Question: I'm trying to submit an update to my App to include Apple Watch capabilities, however whenever I validate the build I get the errors detailed in the screenshot below. Looking at the bottom error my file name seems to be matching the pattern so I don't see what the issue is. If I can get the pattern right for 1 icon then I can apply the same logic across the board, however I'm not having much luck with it.
Has anyone else had this issue?

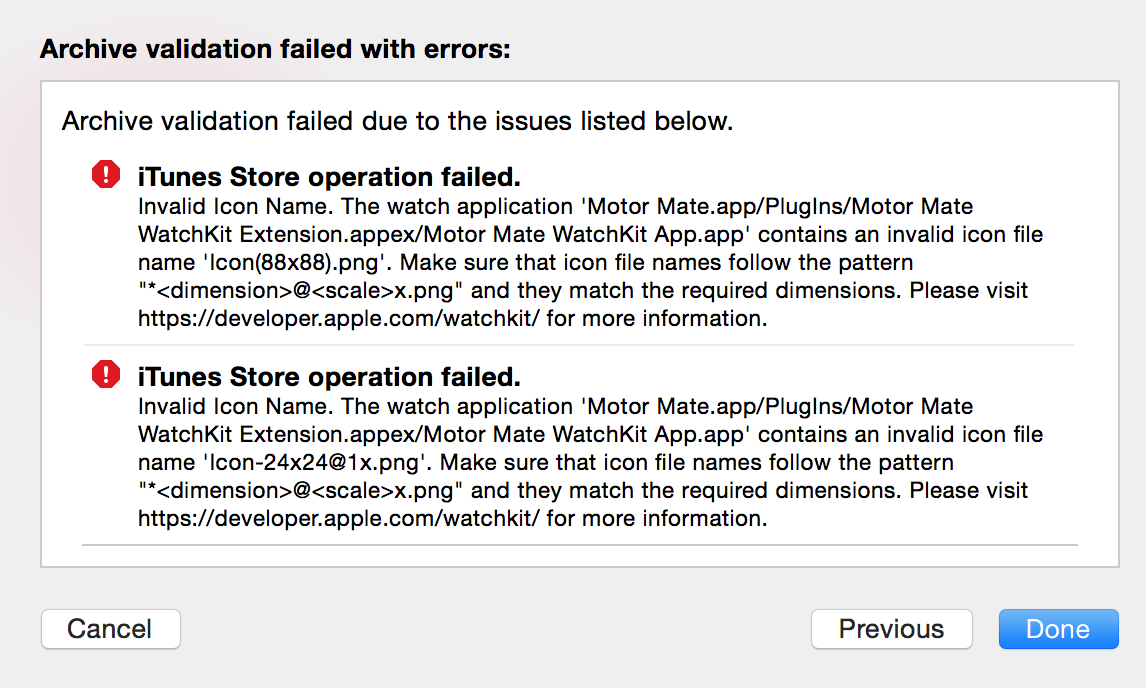
Answer: I got the same issue when I tried to submit. My problem was that I was sharing my image asset file with both my iOS app target and my WatchKit app target. You need to have a separate image asset file for your WatchKit app and it should ONLY have images for the Apple Watch in it. That fixed it for me.